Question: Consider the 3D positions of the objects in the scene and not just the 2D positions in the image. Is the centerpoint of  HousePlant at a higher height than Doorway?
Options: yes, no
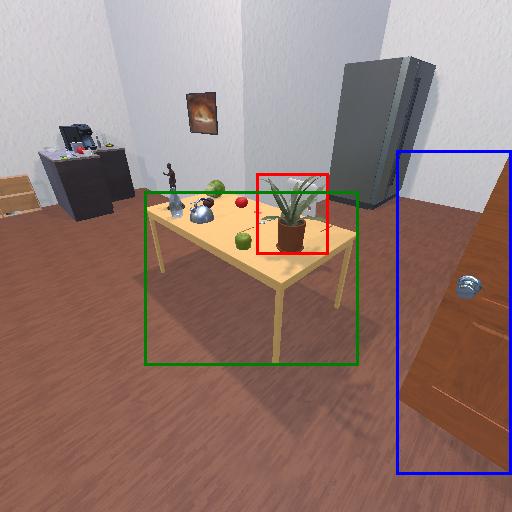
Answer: yes